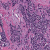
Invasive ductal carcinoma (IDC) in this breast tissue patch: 0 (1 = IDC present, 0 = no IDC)